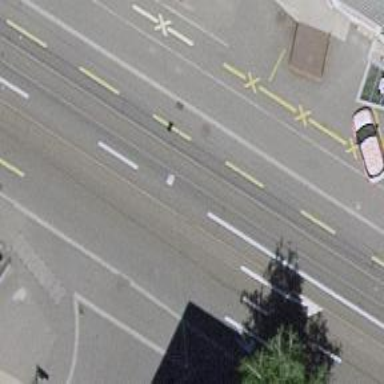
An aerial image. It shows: Tram level crossing on the railway.